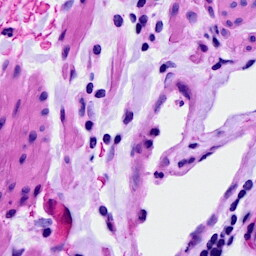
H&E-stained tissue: Ovarian